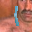
Label: 1